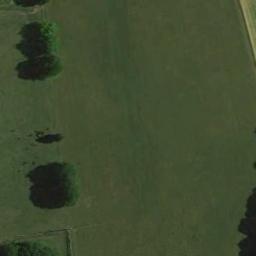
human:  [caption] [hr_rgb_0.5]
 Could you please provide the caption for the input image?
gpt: There are several yellow lines on the grass .

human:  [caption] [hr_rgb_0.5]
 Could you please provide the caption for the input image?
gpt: Some trees are on the meadow .

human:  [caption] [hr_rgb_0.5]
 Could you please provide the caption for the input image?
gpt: This meadow has evenly distributed grasses and some trees .

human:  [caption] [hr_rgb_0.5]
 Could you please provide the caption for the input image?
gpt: There are many green trees on the green grass .

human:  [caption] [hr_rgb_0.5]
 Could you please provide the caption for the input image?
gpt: There are several green trees on the green meadow .